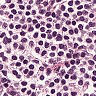
Metastatic tissue present: no